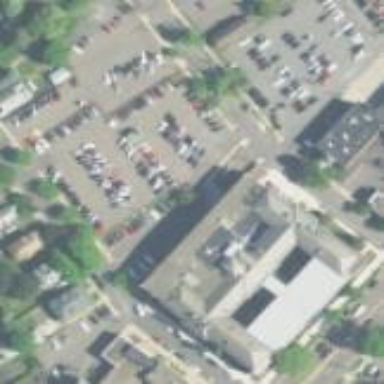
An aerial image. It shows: Healthcare facility identified as hospital.